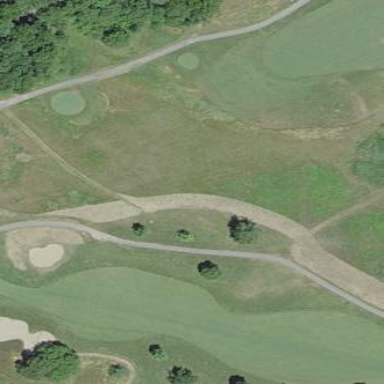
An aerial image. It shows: Golf fairway surrounded by grass.